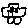
Label: car